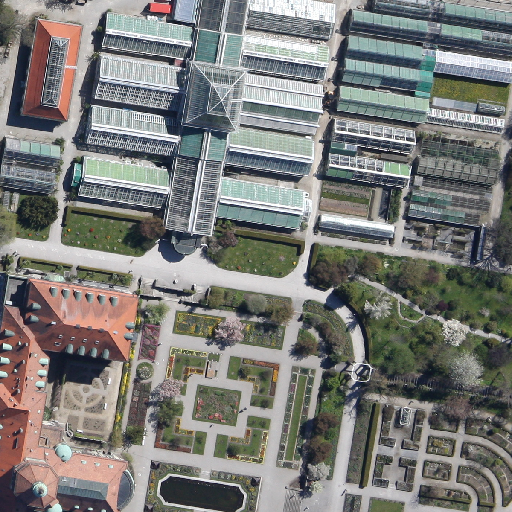
Referring expression: van in the parking area